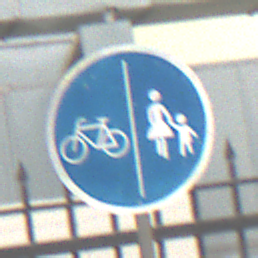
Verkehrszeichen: GetrennterRadUndGehwegRadwegLinks
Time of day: MorningAfternoon
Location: Outdoor (Urban)
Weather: Overcast
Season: NotSpecified
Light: Natural